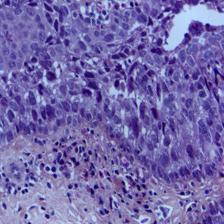
Diagnosis: OSCC